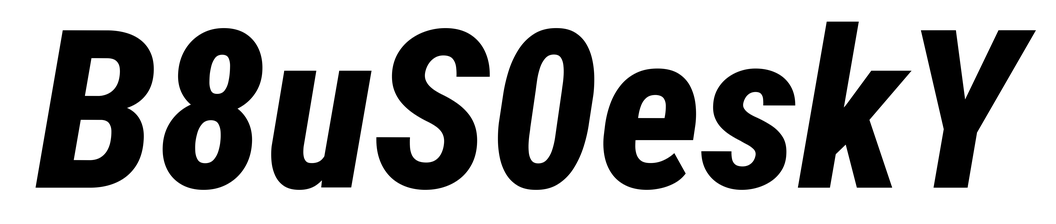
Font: Roboto-Italic_Condensed_ExtraBold_Italic